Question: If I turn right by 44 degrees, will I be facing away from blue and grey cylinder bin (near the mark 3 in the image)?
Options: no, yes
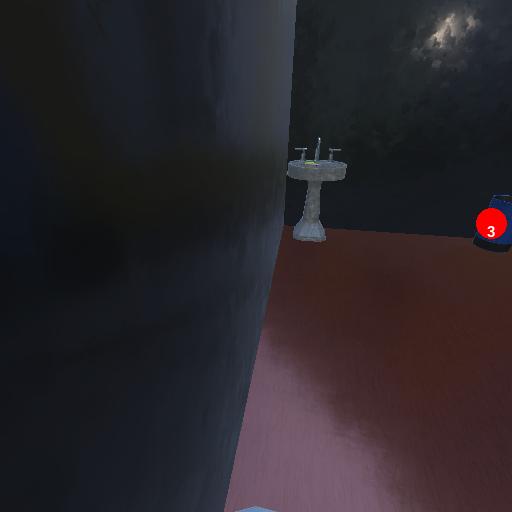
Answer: no